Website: crate-barrel
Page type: stored-credit-cards
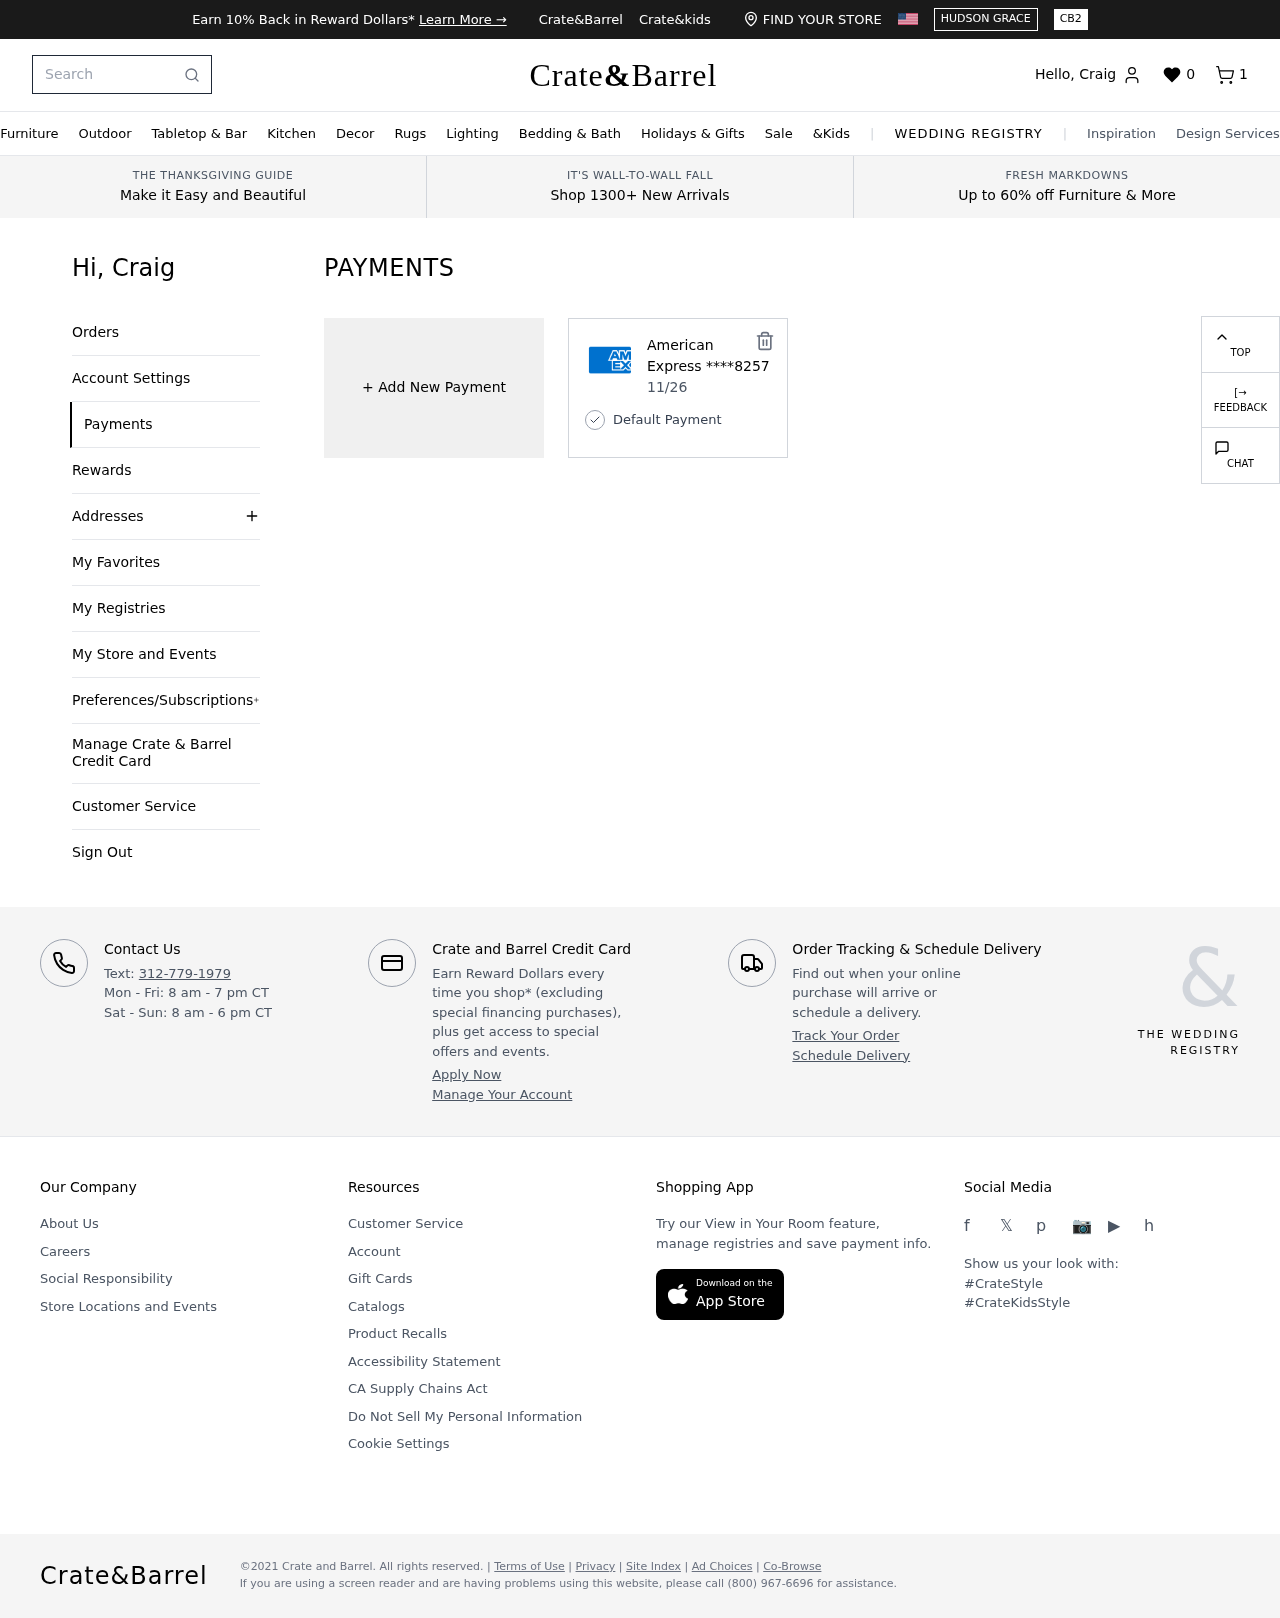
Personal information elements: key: PII_CARD_EXPIRY
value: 11/26
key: PII_CARD_LAST4
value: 8257
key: PII_CARD_TYPE
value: American Express
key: PII_FIRSTNAME
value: Craig
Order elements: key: ORDER_NUM_ITEMS
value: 1
Search elements: key: HEADER_SEARCH
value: Search
Other elements: key: FAVORITES_COUNT
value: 0